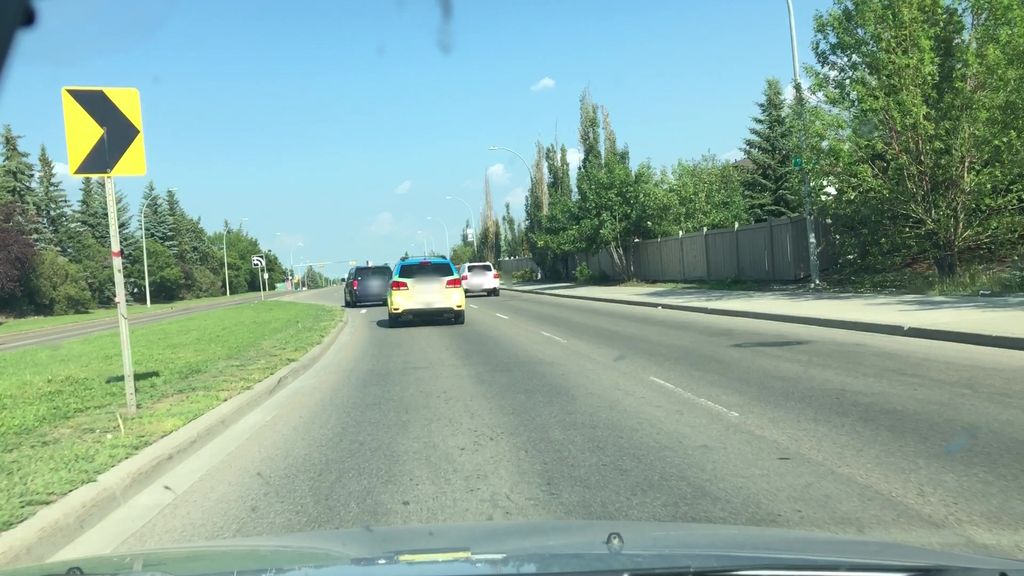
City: edmonton